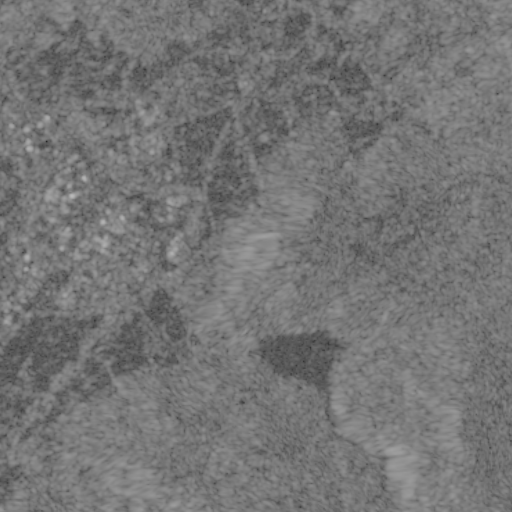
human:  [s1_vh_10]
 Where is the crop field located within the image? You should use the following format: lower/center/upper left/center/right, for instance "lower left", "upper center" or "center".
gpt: The crop field is located in the upper center of the image.
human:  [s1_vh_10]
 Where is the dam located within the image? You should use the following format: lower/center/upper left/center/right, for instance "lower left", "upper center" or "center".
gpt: The dam is located in the lower center of the image.
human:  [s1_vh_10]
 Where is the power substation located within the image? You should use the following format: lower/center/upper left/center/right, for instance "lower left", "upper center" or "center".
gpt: The power substation is located in the center left of the image.
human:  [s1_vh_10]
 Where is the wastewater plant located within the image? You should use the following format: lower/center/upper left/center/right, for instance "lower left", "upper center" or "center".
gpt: The wastewater plant is located in the upper left of the image.
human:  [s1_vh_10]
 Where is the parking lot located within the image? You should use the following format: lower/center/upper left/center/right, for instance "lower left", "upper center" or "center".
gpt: There is no parking lot in the image.

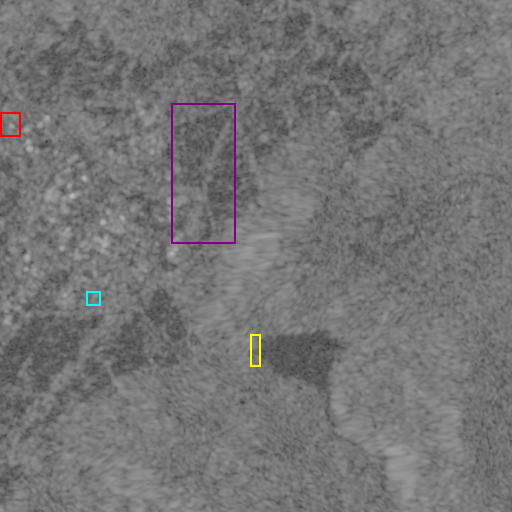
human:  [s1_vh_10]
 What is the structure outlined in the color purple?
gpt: The structure outlined in purple is a crop field.
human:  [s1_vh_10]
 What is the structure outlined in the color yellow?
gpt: The structure outlined in yellow is a dam.
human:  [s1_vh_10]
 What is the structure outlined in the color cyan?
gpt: The structure outlined in cyan is a power substation.
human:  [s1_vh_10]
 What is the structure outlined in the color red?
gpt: The structure outlined in red is a wastewater plant.
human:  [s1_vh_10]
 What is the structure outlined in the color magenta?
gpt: There is no magenta outline.